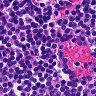
Metastatic tissue present: no